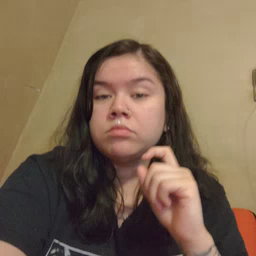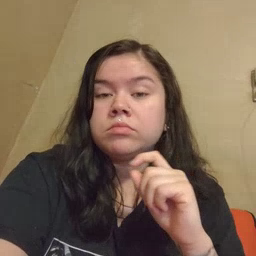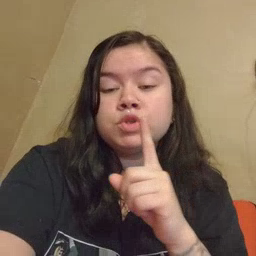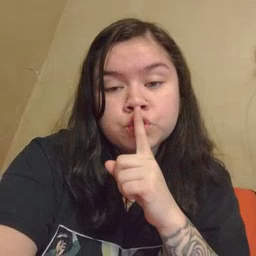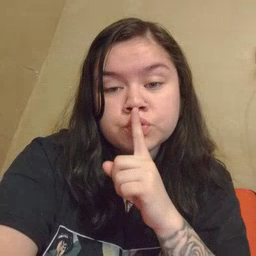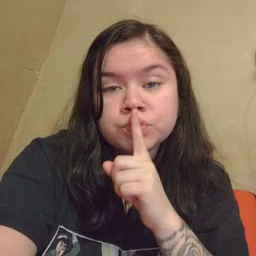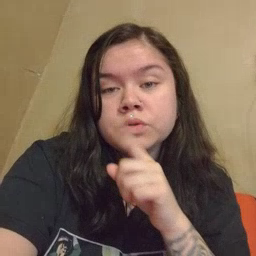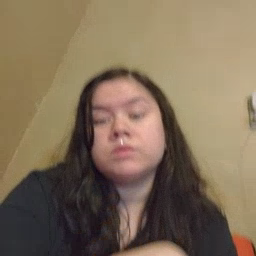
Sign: shhh